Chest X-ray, AP view. Patient: 54 years old, sex F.
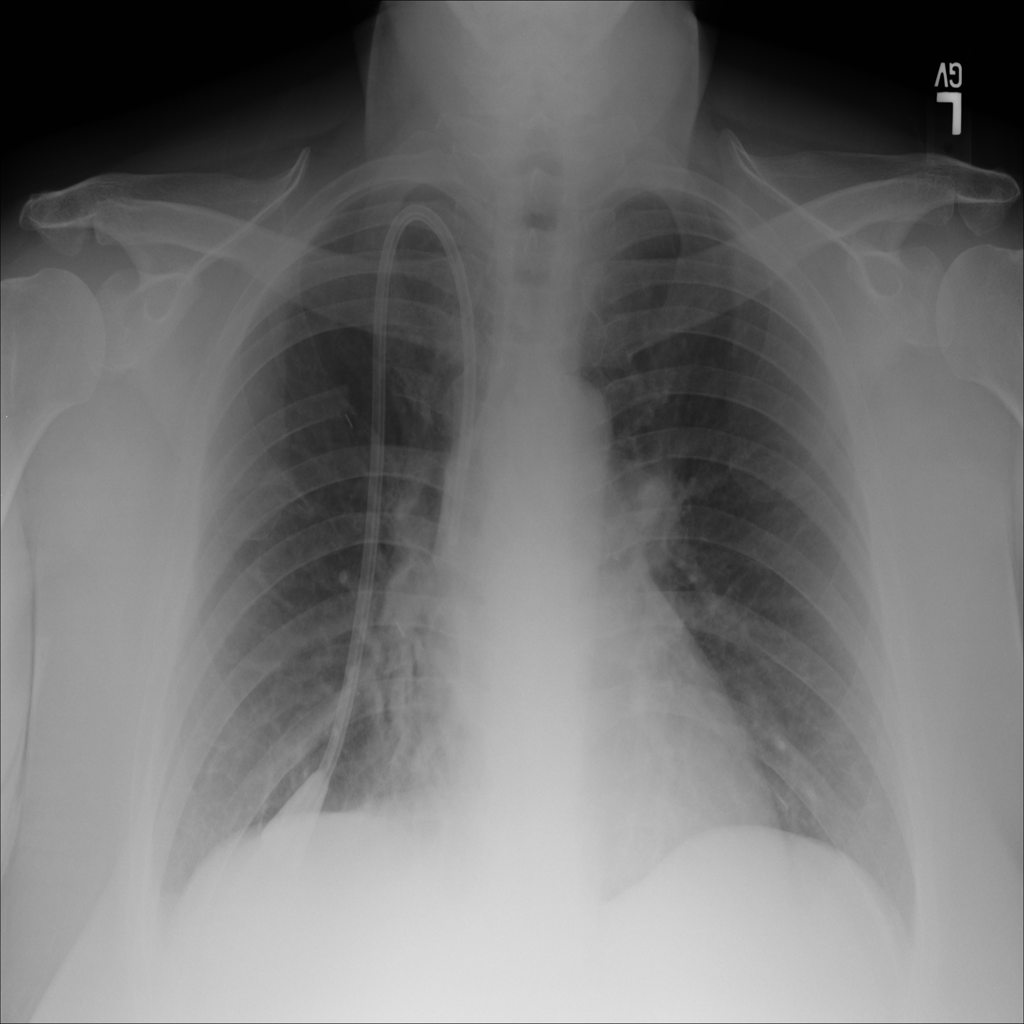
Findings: No Finding